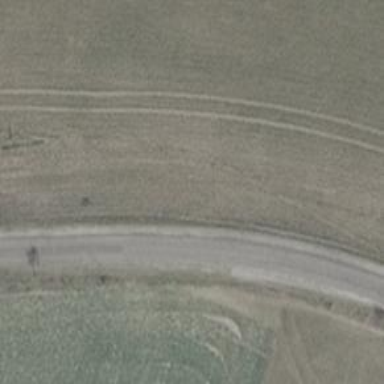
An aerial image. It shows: Unclassified road.